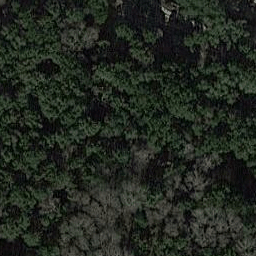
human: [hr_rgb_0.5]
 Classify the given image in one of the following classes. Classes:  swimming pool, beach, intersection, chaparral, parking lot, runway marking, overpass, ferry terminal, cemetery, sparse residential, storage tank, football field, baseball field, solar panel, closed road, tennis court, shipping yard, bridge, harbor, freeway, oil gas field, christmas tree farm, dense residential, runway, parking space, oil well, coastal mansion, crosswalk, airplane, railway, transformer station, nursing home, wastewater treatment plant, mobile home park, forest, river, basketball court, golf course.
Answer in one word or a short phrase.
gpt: forest